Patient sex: F
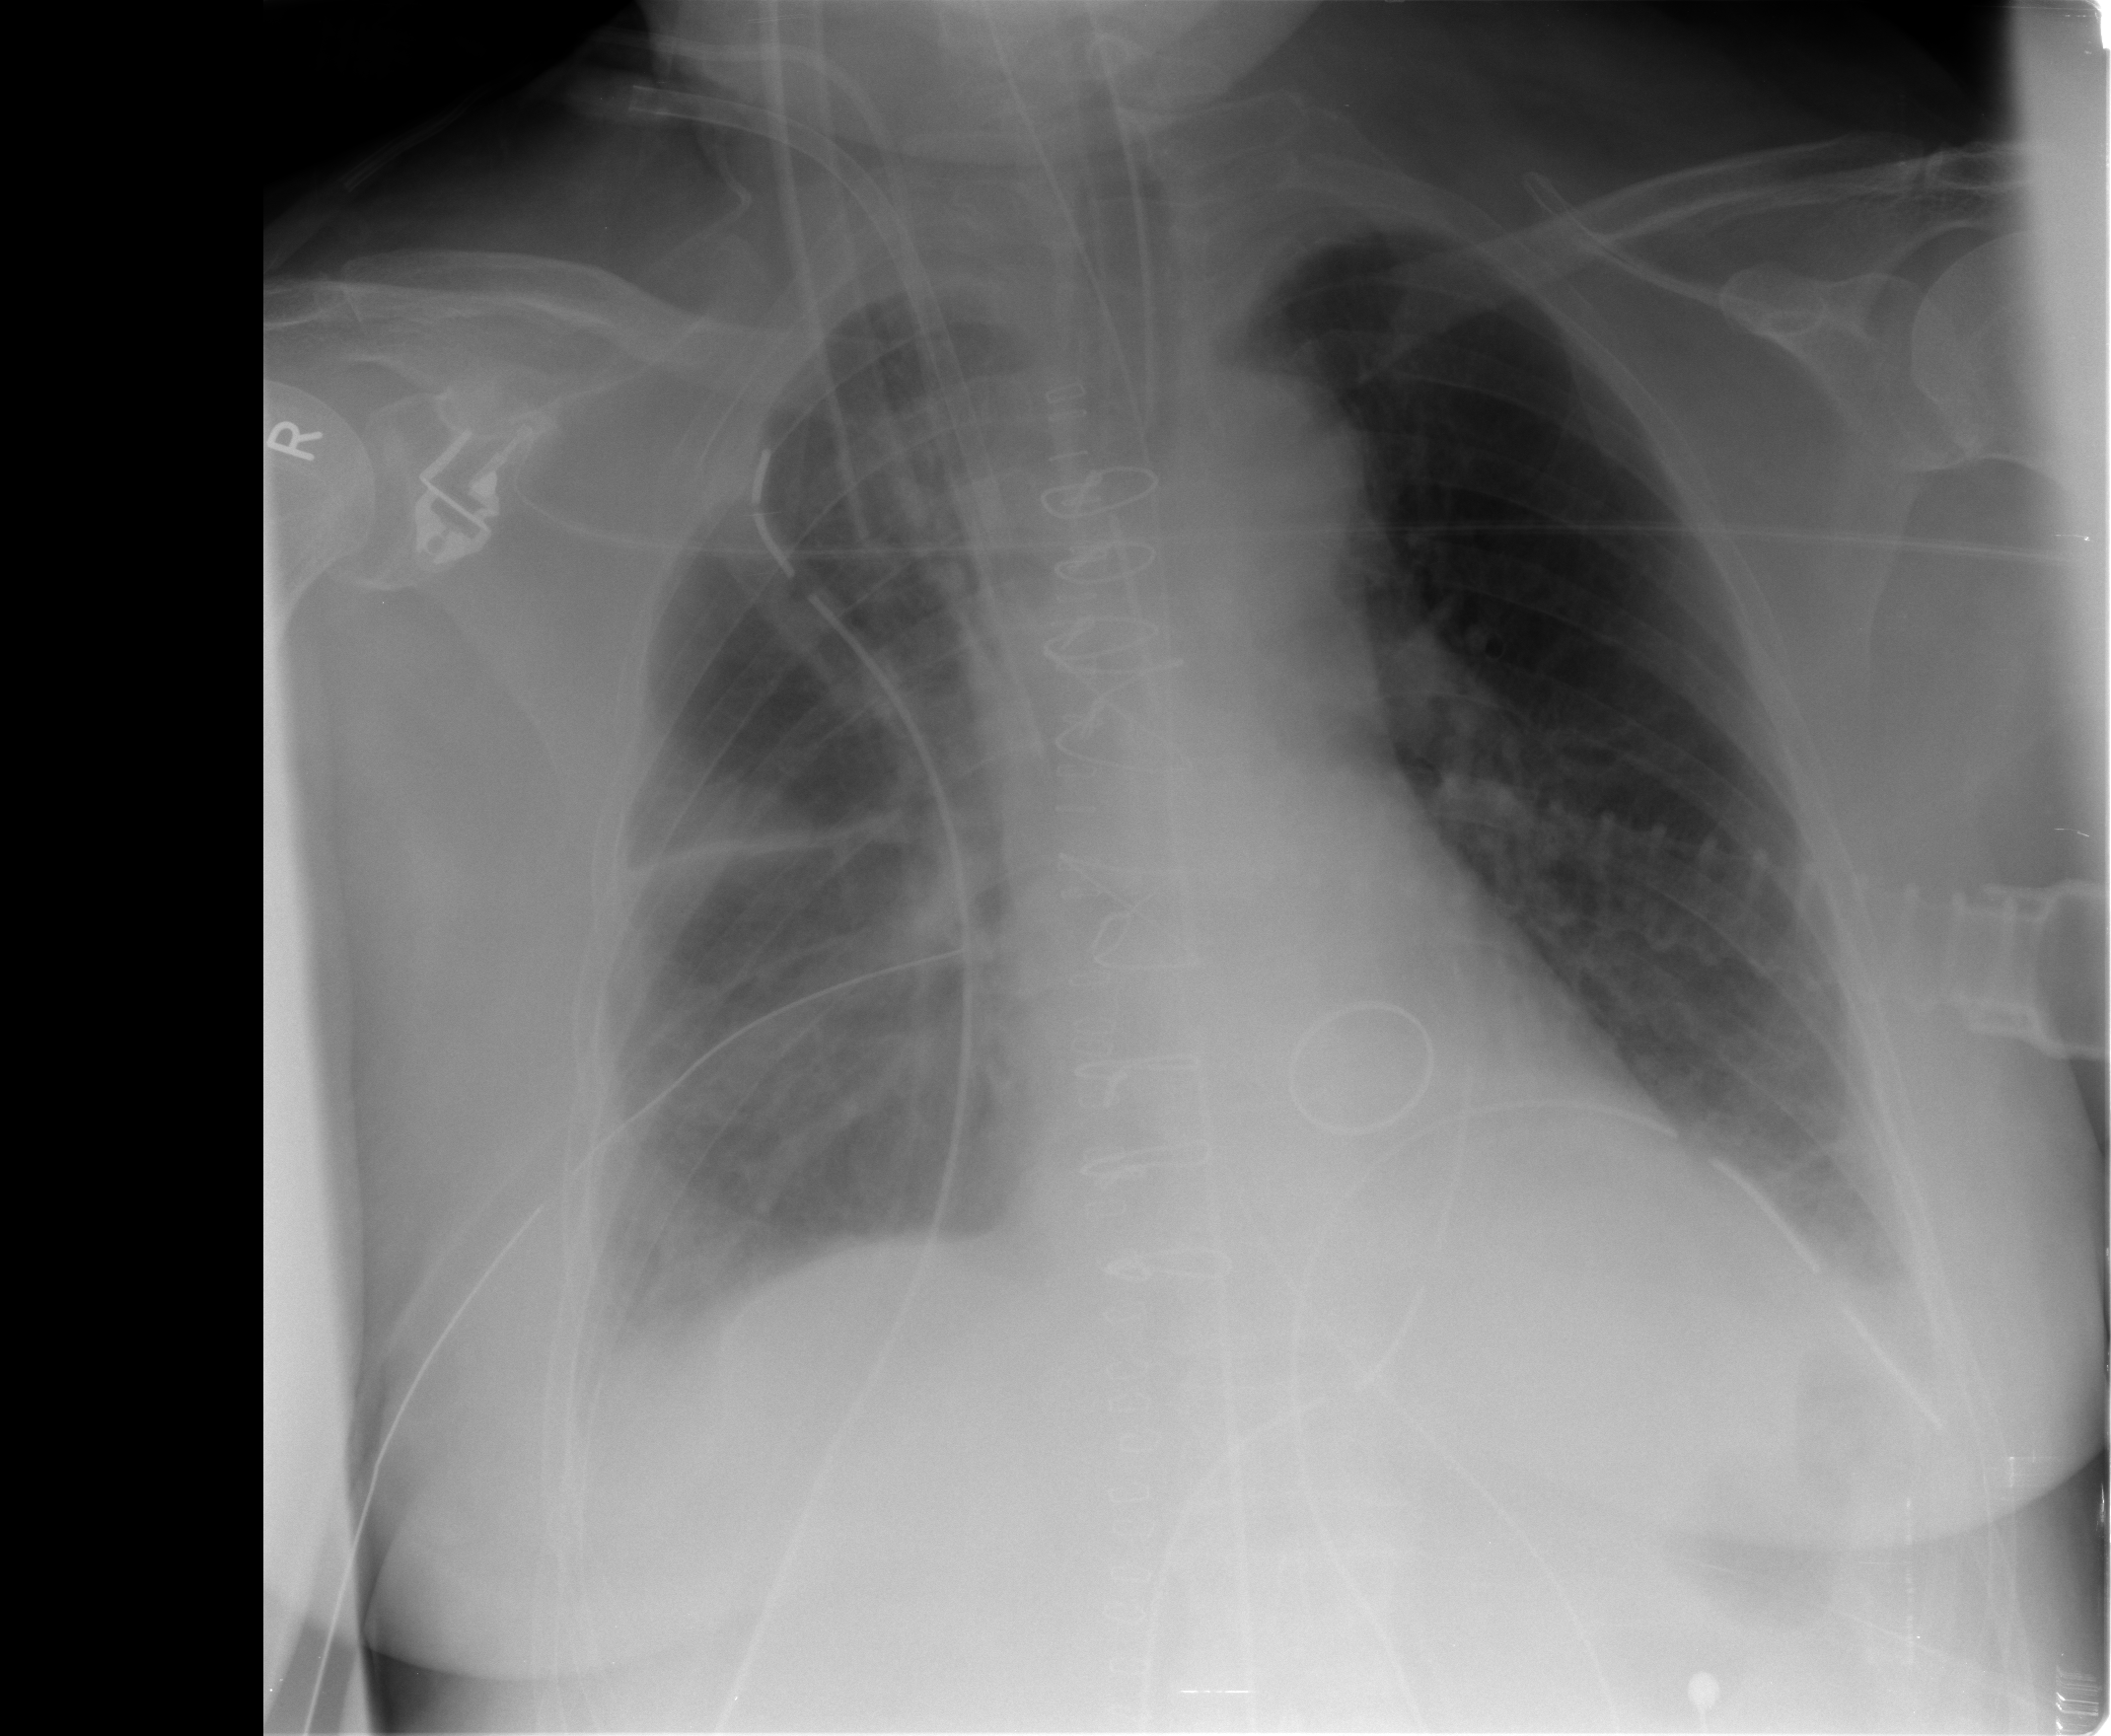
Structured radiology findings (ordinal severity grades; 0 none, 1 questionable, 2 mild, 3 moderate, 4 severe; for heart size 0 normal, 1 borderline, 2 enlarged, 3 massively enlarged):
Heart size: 0
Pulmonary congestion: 0
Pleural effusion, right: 2
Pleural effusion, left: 0
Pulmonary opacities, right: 0
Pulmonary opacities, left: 0
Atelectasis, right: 2
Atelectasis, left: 2